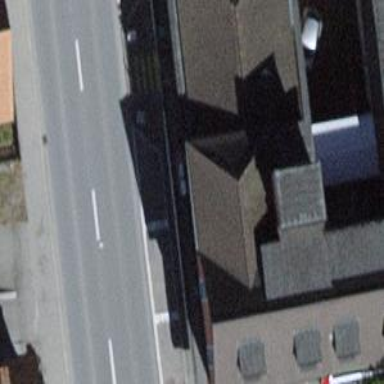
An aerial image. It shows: Part of building.